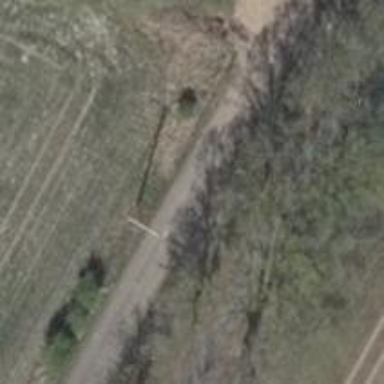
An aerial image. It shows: Power pole.